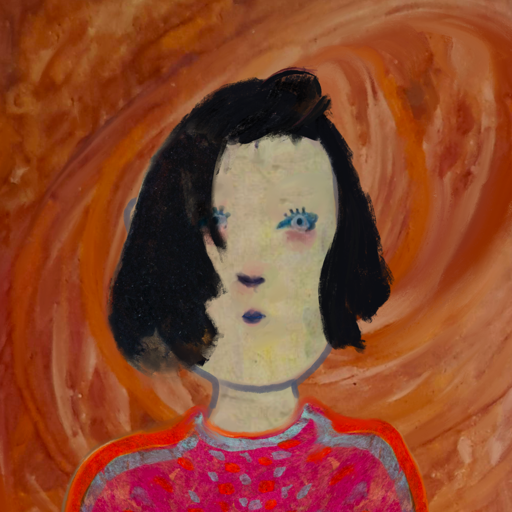
Background: Pious_Lady, Head And Neck Front: Hill_Girl, Face Front: Hill_Girl, Bust: Sisters, Hair Front: Mosgoul, Head Accessory: Blank, Second Necklace: Blank, Necklace: Blank, Baby: Blank